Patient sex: M
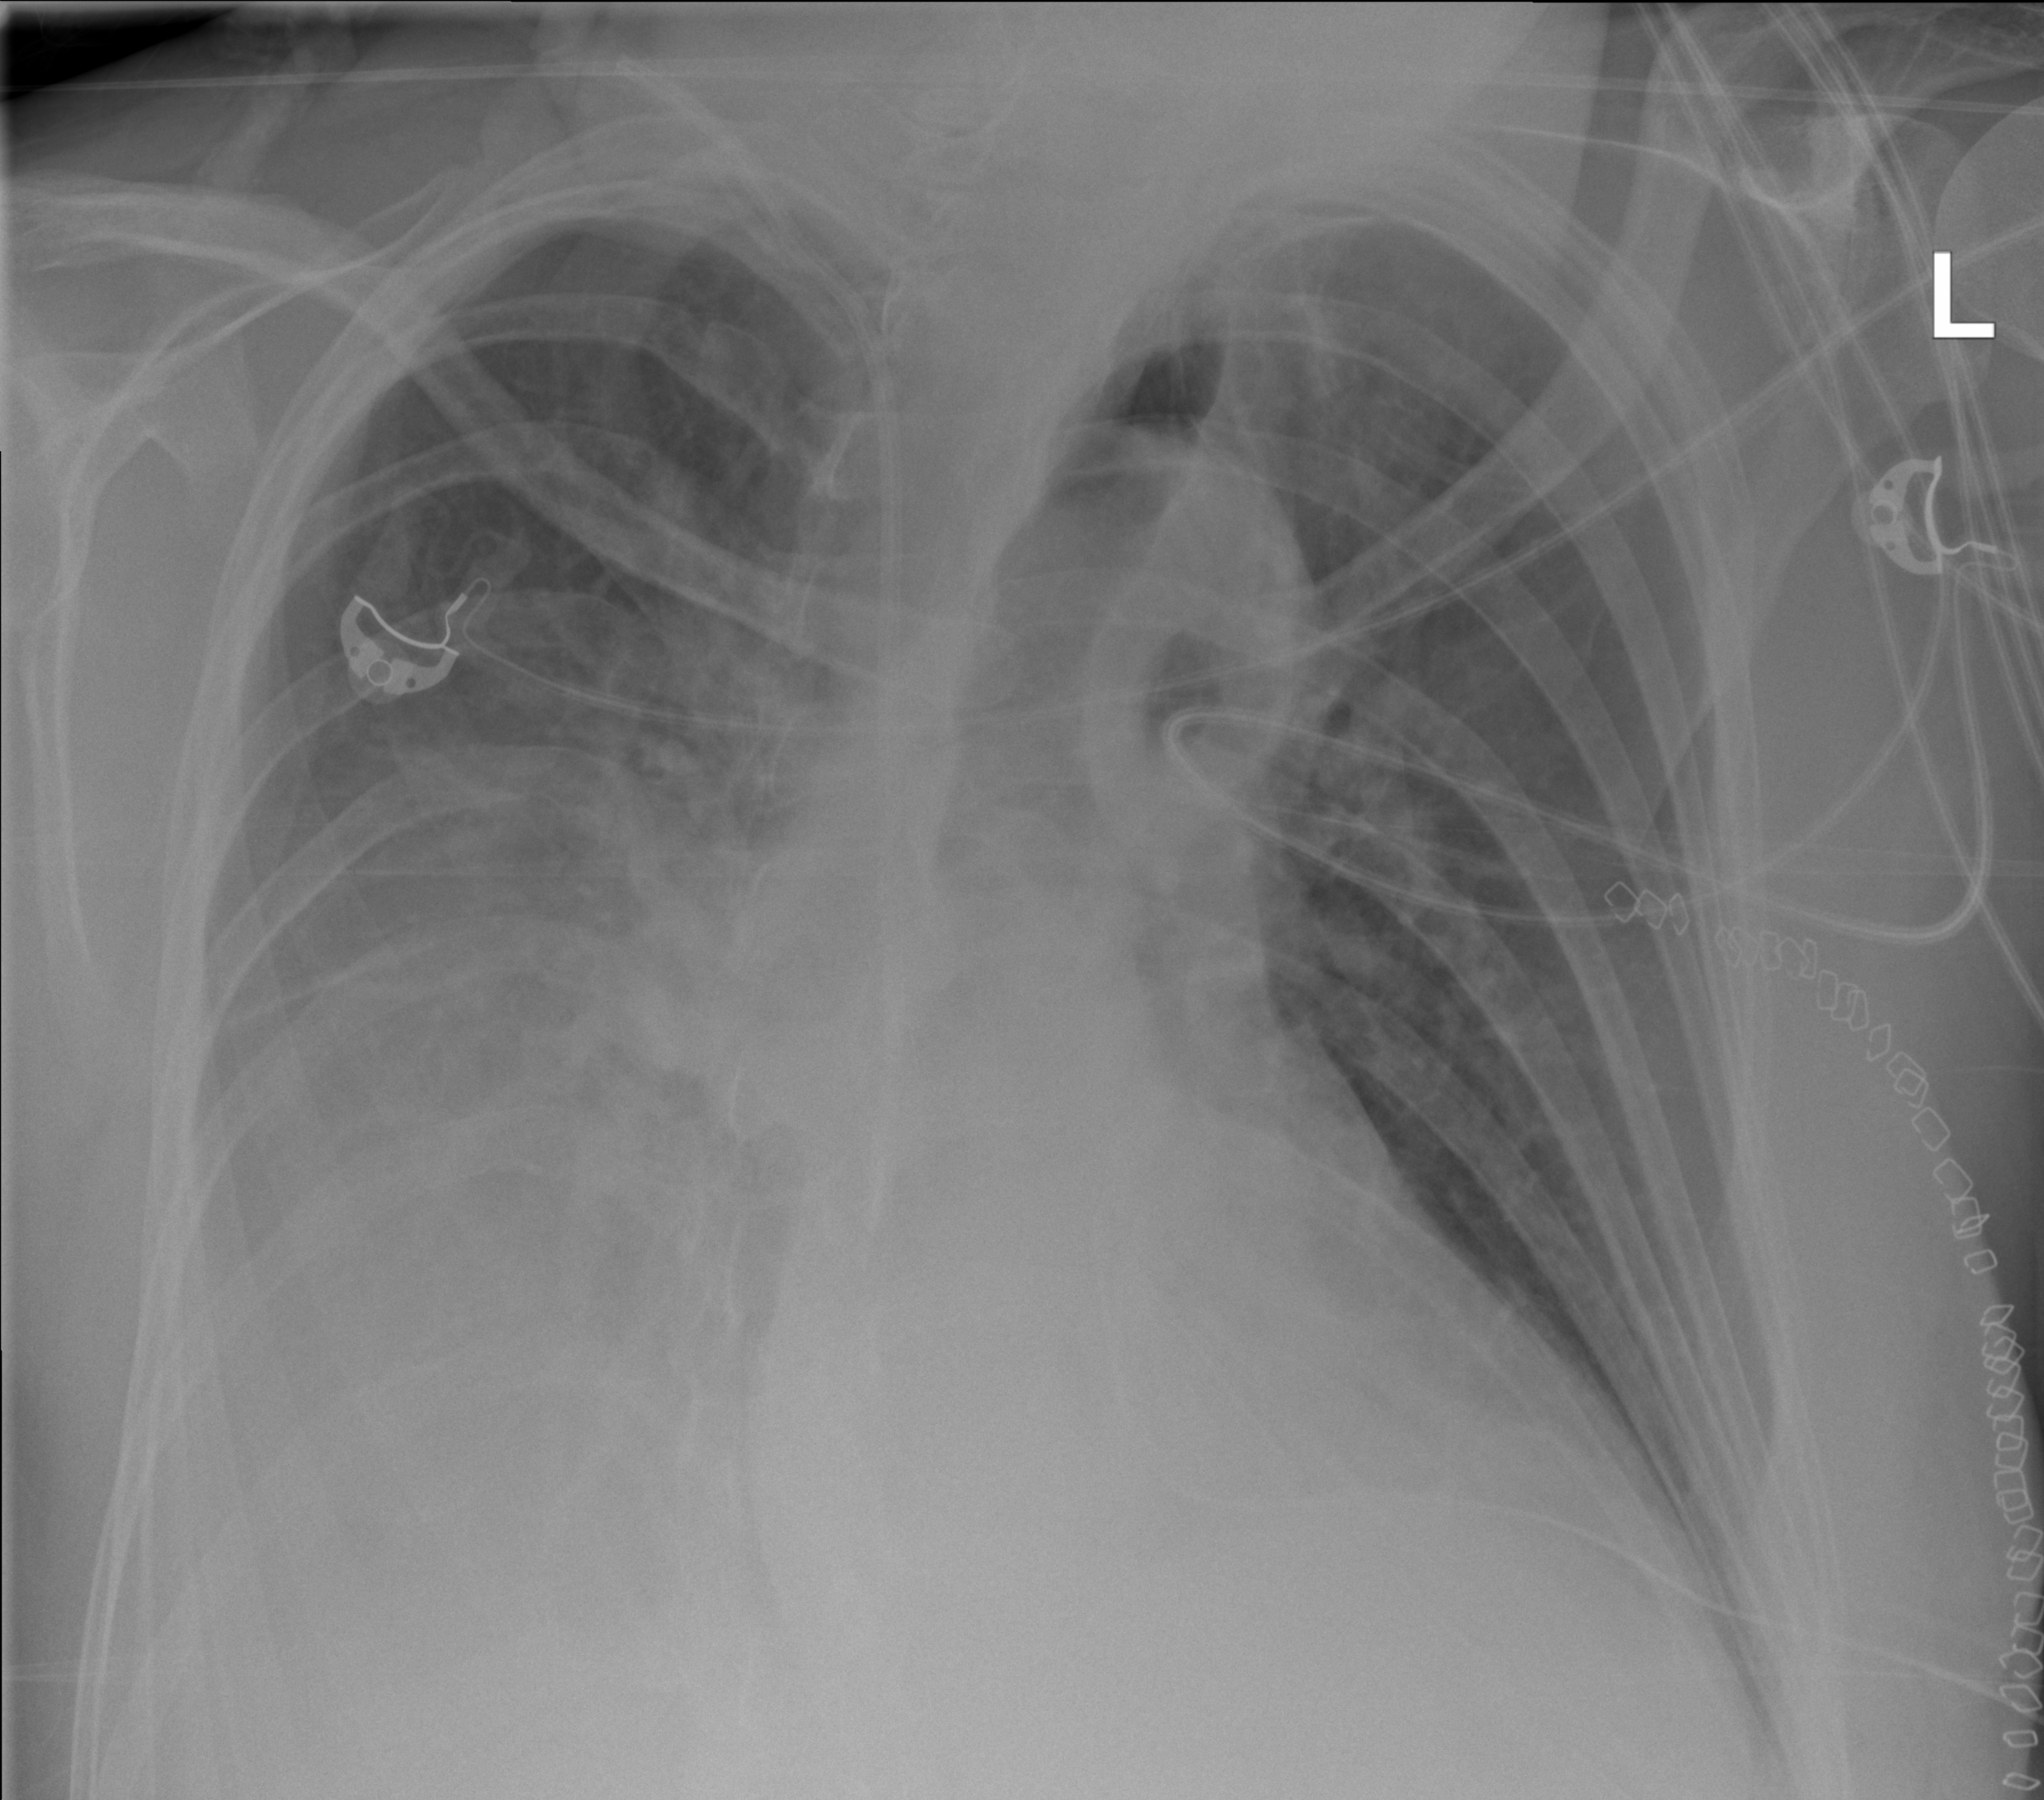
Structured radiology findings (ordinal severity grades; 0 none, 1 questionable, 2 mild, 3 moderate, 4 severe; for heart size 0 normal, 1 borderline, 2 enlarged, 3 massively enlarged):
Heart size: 0
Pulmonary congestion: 0
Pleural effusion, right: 3
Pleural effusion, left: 0
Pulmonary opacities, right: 2
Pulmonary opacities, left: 0
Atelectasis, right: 3
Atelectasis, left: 0